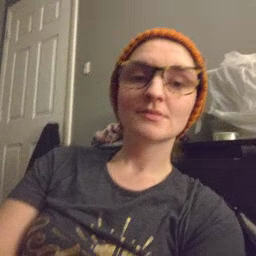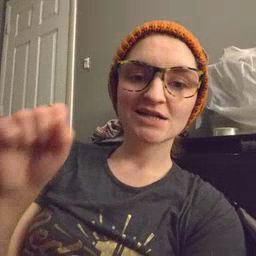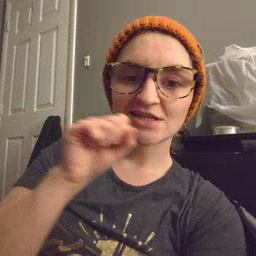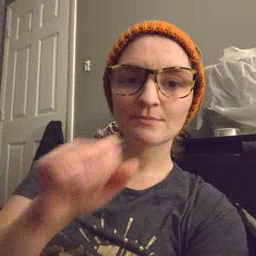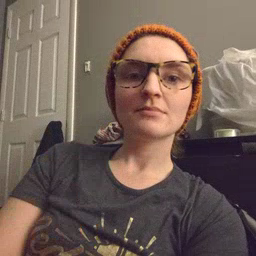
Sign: carrot